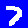
Digit: 7